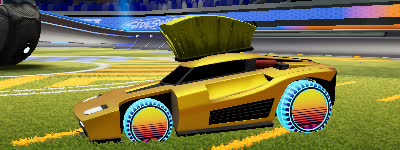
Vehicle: breakout